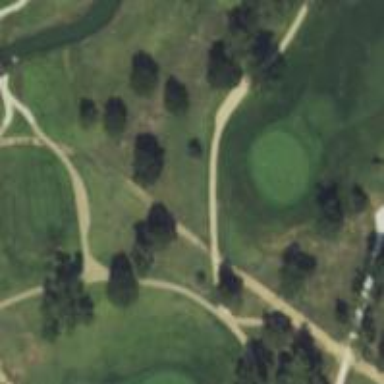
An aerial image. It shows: Golf course.